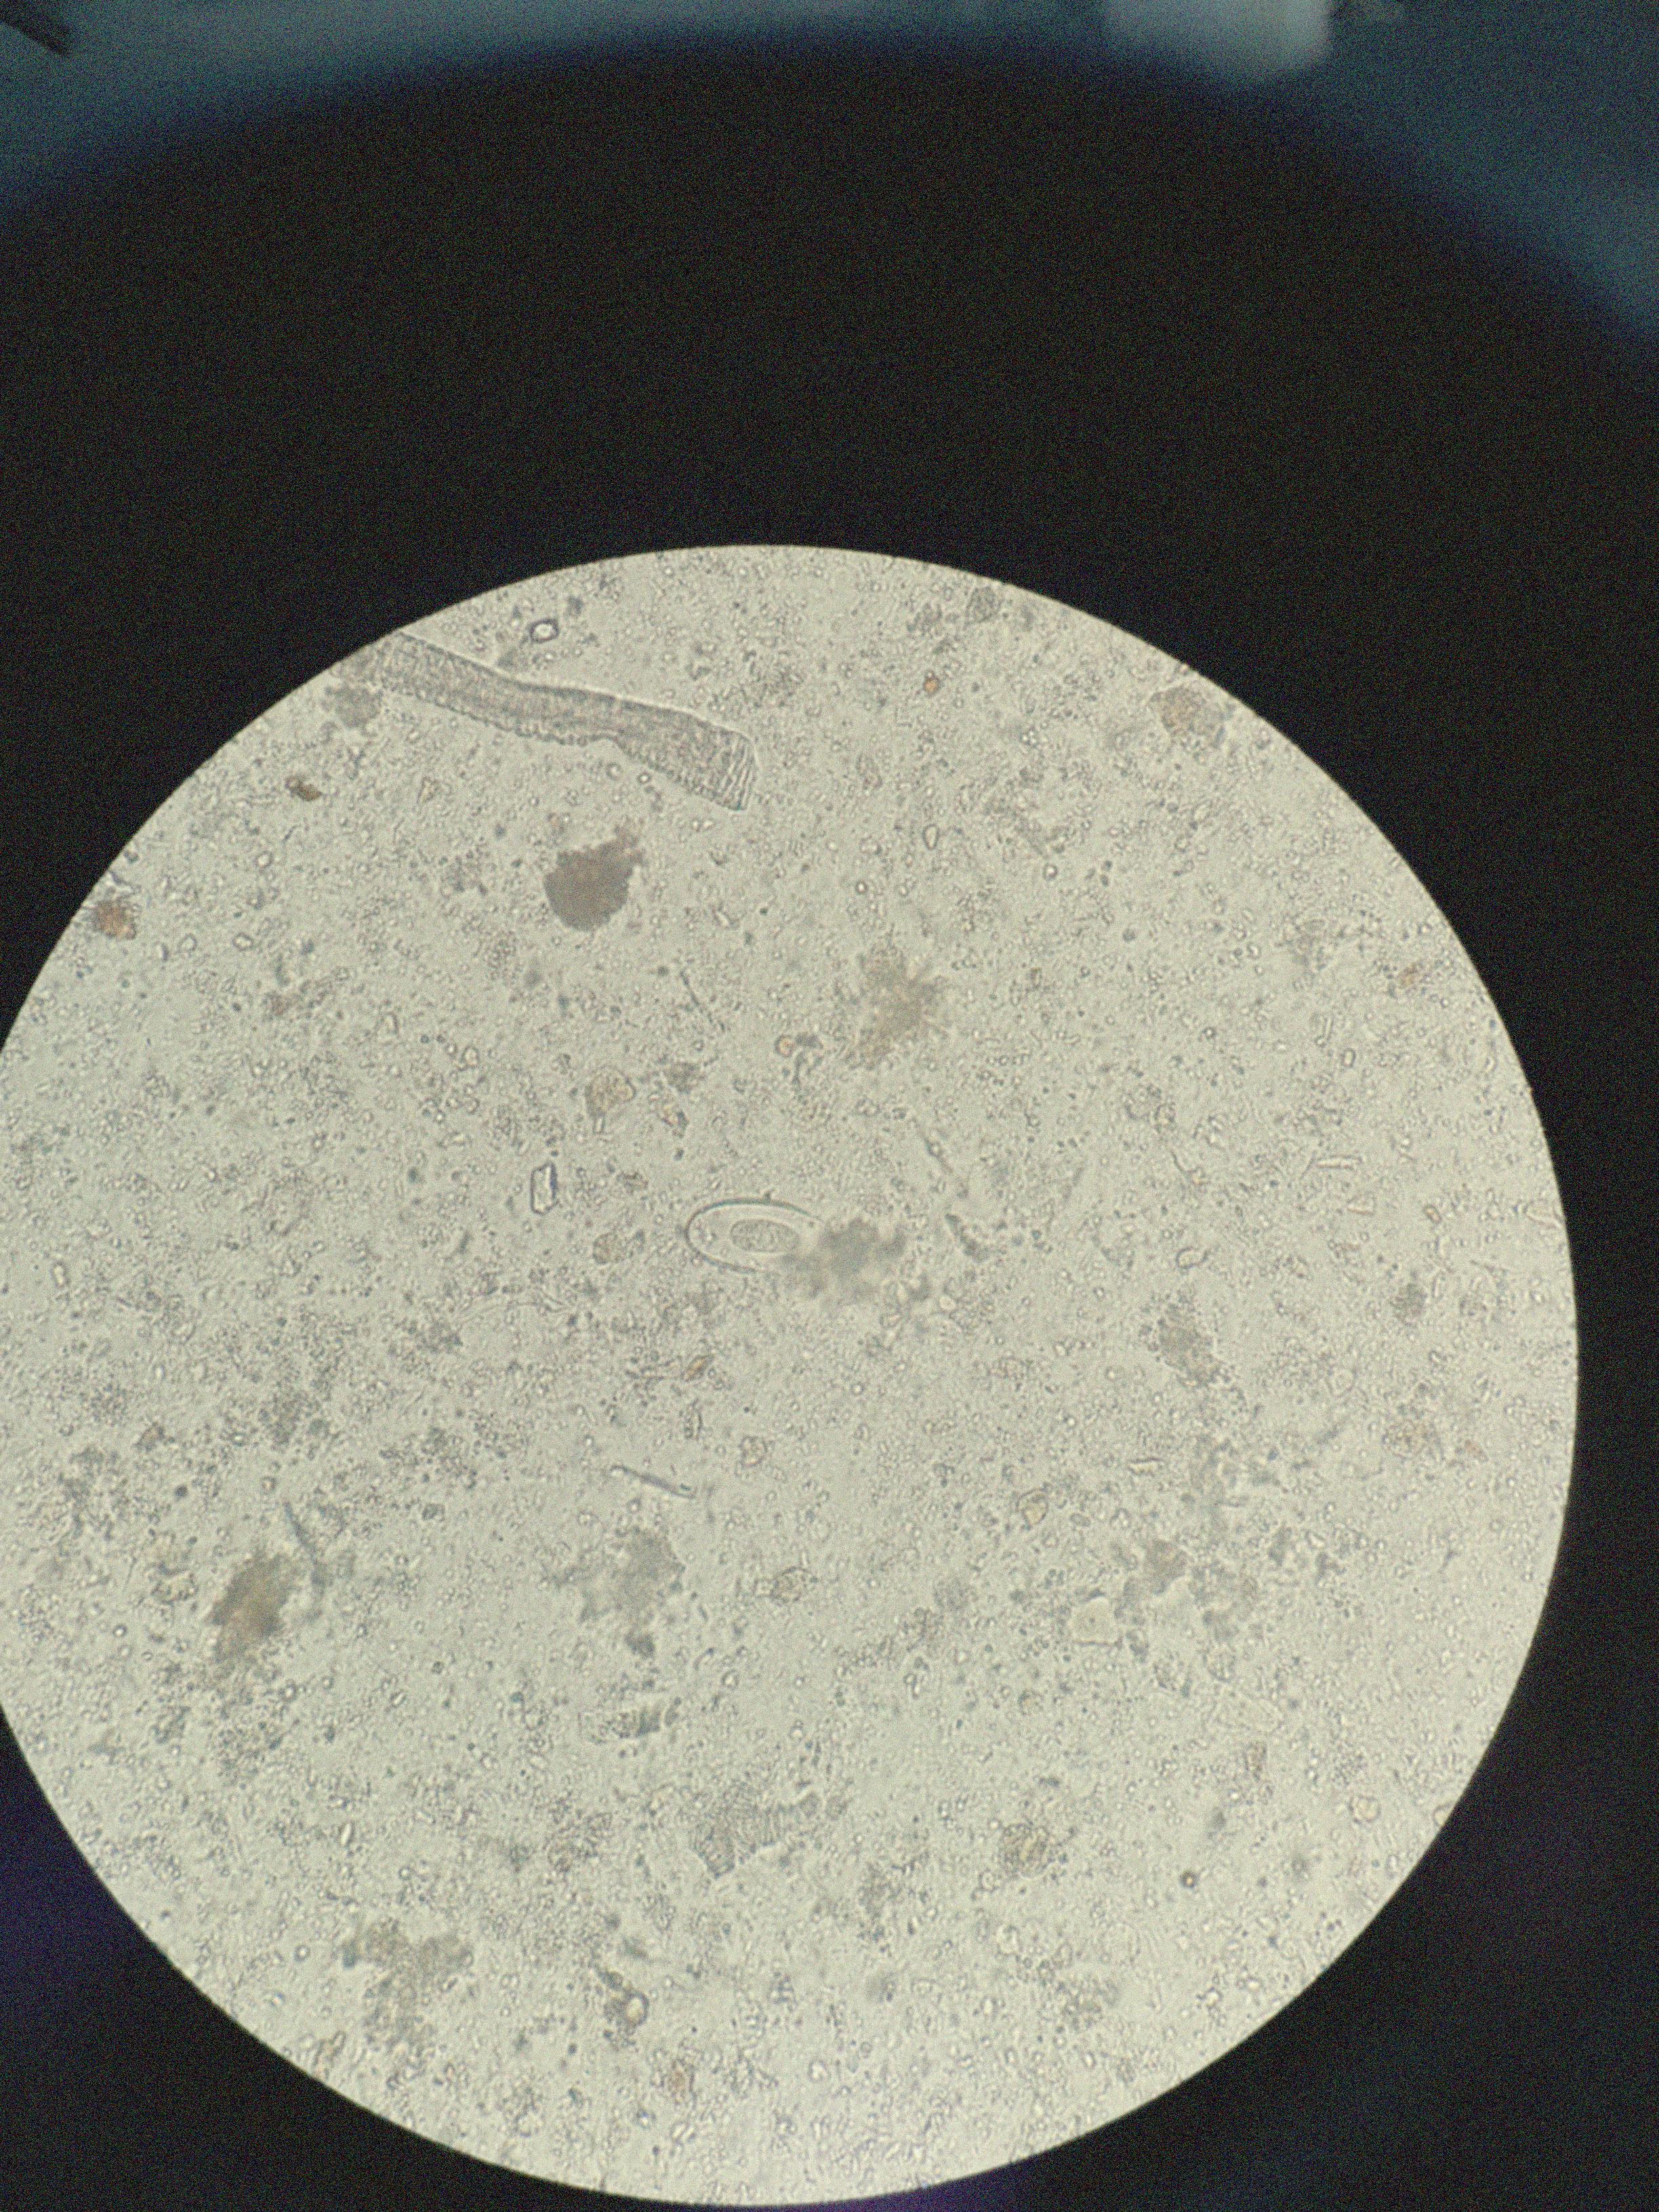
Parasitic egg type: Enterobius vermicularis